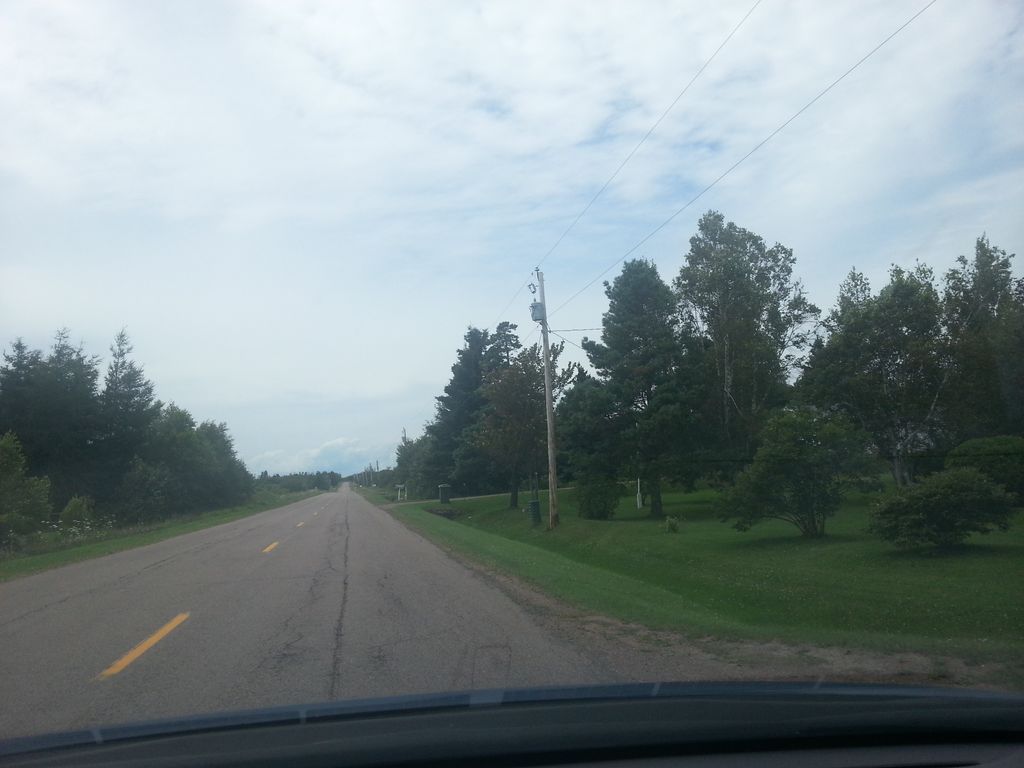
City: charlottetown